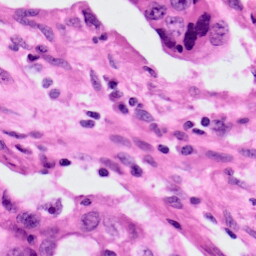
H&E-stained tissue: Lung